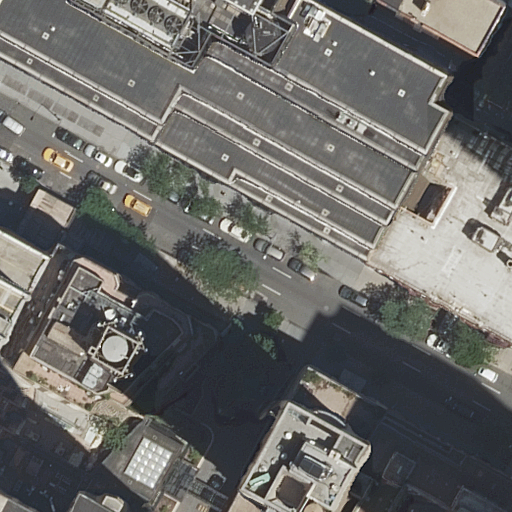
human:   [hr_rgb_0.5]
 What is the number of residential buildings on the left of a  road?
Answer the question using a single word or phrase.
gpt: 4

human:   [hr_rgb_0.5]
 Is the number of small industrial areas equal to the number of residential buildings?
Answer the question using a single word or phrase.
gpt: no

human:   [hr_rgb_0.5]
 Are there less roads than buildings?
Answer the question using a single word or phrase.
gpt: yes

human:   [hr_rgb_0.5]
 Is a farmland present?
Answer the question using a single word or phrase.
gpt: no

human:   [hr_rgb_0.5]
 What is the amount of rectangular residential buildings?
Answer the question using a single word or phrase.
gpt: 6

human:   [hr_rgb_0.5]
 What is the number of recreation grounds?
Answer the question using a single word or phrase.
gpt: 0

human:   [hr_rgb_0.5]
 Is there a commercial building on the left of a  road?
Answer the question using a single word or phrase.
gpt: no

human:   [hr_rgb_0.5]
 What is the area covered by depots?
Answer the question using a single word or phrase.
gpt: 0m2

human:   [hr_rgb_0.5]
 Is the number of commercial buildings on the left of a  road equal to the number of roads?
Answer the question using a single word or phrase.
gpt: no

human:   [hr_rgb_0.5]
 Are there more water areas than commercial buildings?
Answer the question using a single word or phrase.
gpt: no

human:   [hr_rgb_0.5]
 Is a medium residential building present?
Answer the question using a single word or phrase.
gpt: yes

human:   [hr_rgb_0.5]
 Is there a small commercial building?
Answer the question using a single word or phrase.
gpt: no

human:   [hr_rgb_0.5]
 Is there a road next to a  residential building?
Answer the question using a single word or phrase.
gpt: yes

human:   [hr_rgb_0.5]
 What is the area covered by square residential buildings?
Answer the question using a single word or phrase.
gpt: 0m2

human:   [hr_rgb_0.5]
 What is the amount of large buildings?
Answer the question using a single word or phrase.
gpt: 4

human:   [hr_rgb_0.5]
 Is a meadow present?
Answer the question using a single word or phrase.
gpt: no

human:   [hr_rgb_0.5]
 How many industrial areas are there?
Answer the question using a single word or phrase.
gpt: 0

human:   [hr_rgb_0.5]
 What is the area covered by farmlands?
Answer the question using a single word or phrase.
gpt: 0m2

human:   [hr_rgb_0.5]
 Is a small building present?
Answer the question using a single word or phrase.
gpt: yes

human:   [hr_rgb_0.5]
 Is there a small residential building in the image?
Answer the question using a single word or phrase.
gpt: yes

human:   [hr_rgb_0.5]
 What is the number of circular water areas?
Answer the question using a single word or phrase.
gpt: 0

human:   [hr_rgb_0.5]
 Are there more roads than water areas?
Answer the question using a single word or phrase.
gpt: yes

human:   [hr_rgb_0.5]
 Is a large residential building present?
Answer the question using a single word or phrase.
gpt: yes

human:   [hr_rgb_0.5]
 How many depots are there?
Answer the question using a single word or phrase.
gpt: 0

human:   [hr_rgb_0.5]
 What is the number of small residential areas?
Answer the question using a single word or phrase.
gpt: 0

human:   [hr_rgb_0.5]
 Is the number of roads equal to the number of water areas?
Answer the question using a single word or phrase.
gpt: no

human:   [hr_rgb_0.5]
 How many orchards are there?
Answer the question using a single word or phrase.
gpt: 0

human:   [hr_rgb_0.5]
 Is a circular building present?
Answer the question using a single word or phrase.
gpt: no

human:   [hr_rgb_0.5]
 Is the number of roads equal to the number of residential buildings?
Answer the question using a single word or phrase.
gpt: no

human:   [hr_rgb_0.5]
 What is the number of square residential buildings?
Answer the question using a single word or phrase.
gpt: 0

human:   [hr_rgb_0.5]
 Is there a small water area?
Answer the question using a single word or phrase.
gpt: no

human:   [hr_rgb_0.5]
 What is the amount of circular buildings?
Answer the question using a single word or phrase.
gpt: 0

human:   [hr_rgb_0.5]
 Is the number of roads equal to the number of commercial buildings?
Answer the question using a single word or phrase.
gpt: no

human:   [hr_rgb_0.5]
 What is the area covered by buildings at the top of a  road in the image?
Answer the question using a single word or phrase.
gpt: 1471m2

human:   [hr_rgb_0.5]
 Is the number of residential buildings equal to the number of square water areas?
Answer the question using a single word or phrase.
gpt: no

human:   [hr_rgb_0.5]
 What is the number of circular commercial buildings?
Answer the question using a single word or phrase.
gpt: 0